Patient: sex M, age 75
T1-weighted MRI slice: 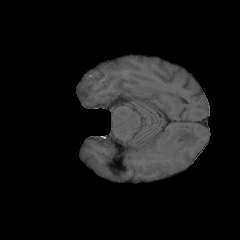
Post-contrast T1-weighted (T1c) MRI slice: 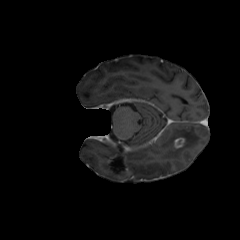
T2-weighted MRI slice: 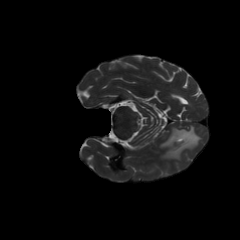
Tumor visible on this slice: yes
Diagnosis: Glioblastoma, IDH-wildtype
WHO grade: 4